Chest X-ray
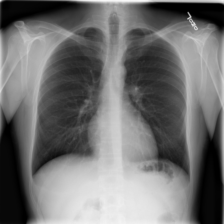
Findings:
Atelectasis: negative
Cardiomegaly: negative
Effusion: negative
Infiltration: negative
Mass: negative
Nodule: negative
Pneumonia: negative
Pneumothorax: negative
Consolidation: negative
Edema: negative
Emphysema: negative
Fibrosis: negative
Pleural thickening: negative
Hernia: negative